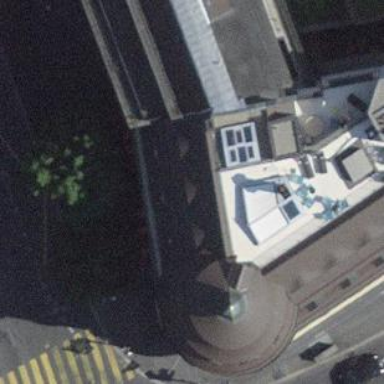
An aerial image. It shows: Hotel building.